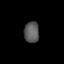
Tissue: lung
Cell type: Fibroblasts
Senescence score: 0.575
Nuclear area (px): 311
Mean DAPI intensity: 89.704